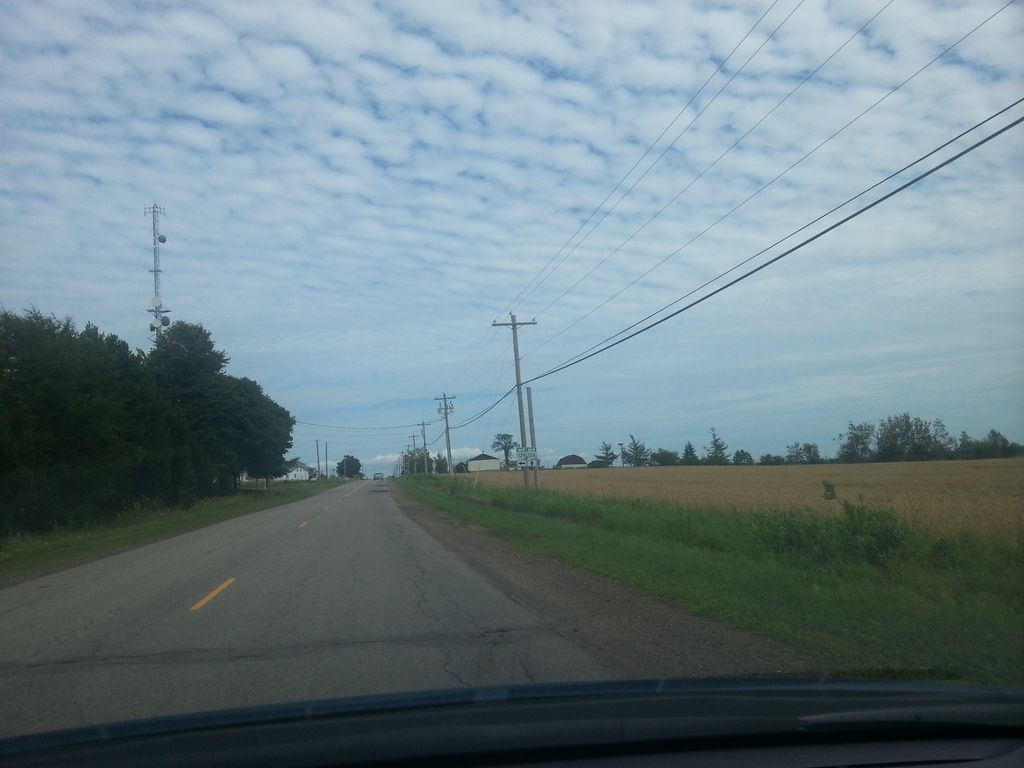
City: charlottetown